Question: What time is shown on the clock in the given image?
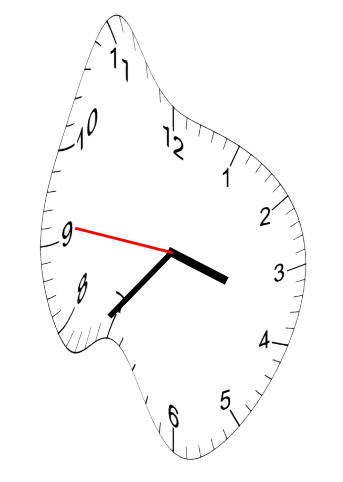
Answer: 03:36:46